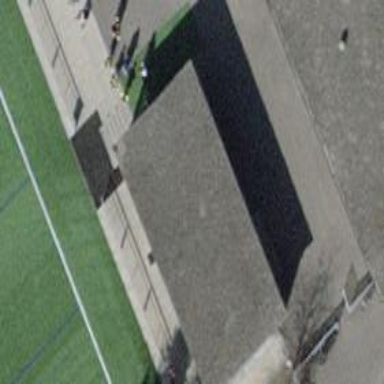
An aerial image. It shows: Sports centre building.